Question: For some reason that I can't understand, the html2canvas is not capturing the whole height of the div.
'''
html2canvas($container, {
height: $container.height(),
onrendered: function(canvas) {
var data = canvas.toDataURL('image/png');
var file = dataURLtoBlob(data);
var formObjects = new FormData();
formObjects.append('file', file);
$.ajax({
url: 'ajax_preview',
type: 'POST',
data: formObjects,
processData: false,
contentType: false,
}).done(function(response){
console.log(response);
//window.open(response, '_blank');
});
}
});
'''
I have also tried to set up the Height manually 'height: $container.height()' but unfortunately the image keeps getting cut off. I also tried to set the height 1124, but the result is the same.
It's hard to see, but in the image below you see a white portion of the image without any border. Everything I have in that portion is not shown.

Any ideas of what could cause this behavior?
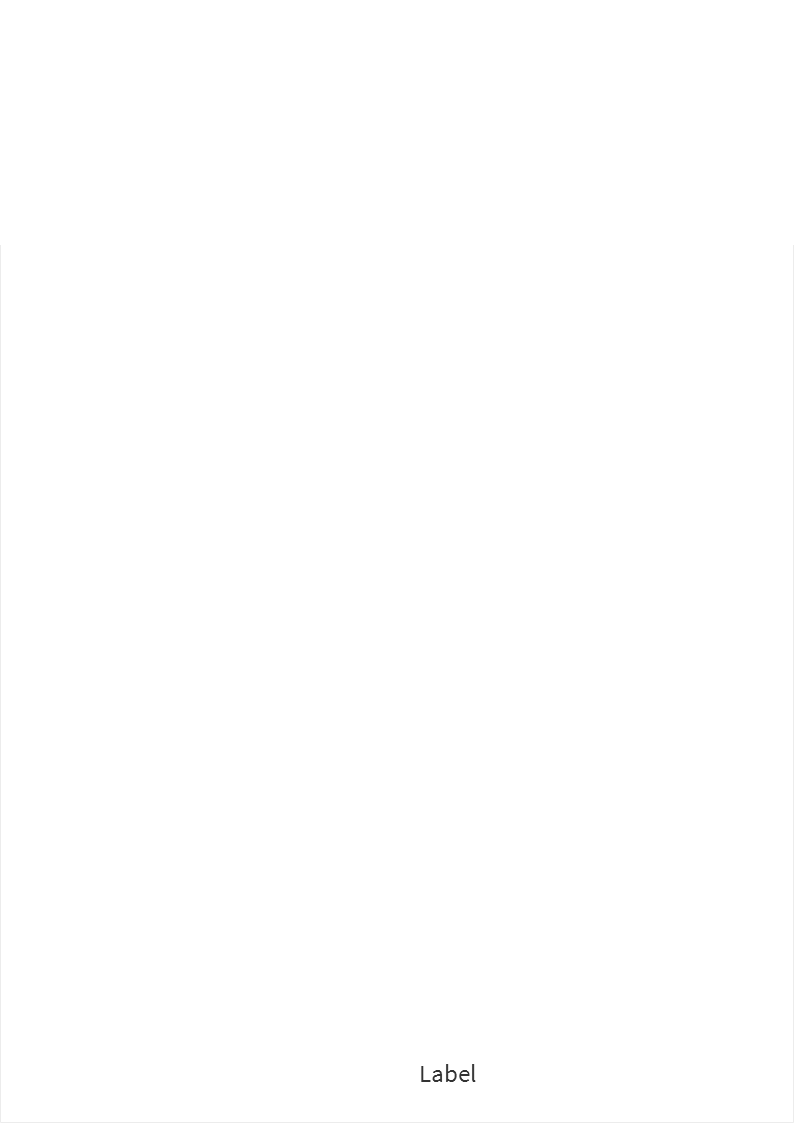
Answer: .
My code is actually right, the problem was on a CSS file that I use.
To avoid this I've deleted and call again the file while converting the div into an image.
'''
// $= means that ends with
("link[href$='my.css']").remove();
html2canvas($container, {
onrendered: function(canvas) {
var data = canvas.toDataURL('image/png');
var file = dataURLtoBlob(data);
// etc
$('head').append("<link href='" + base_url + "public/css/my.css' rel='stylesheet'/>");
}
});
'''